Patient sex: M
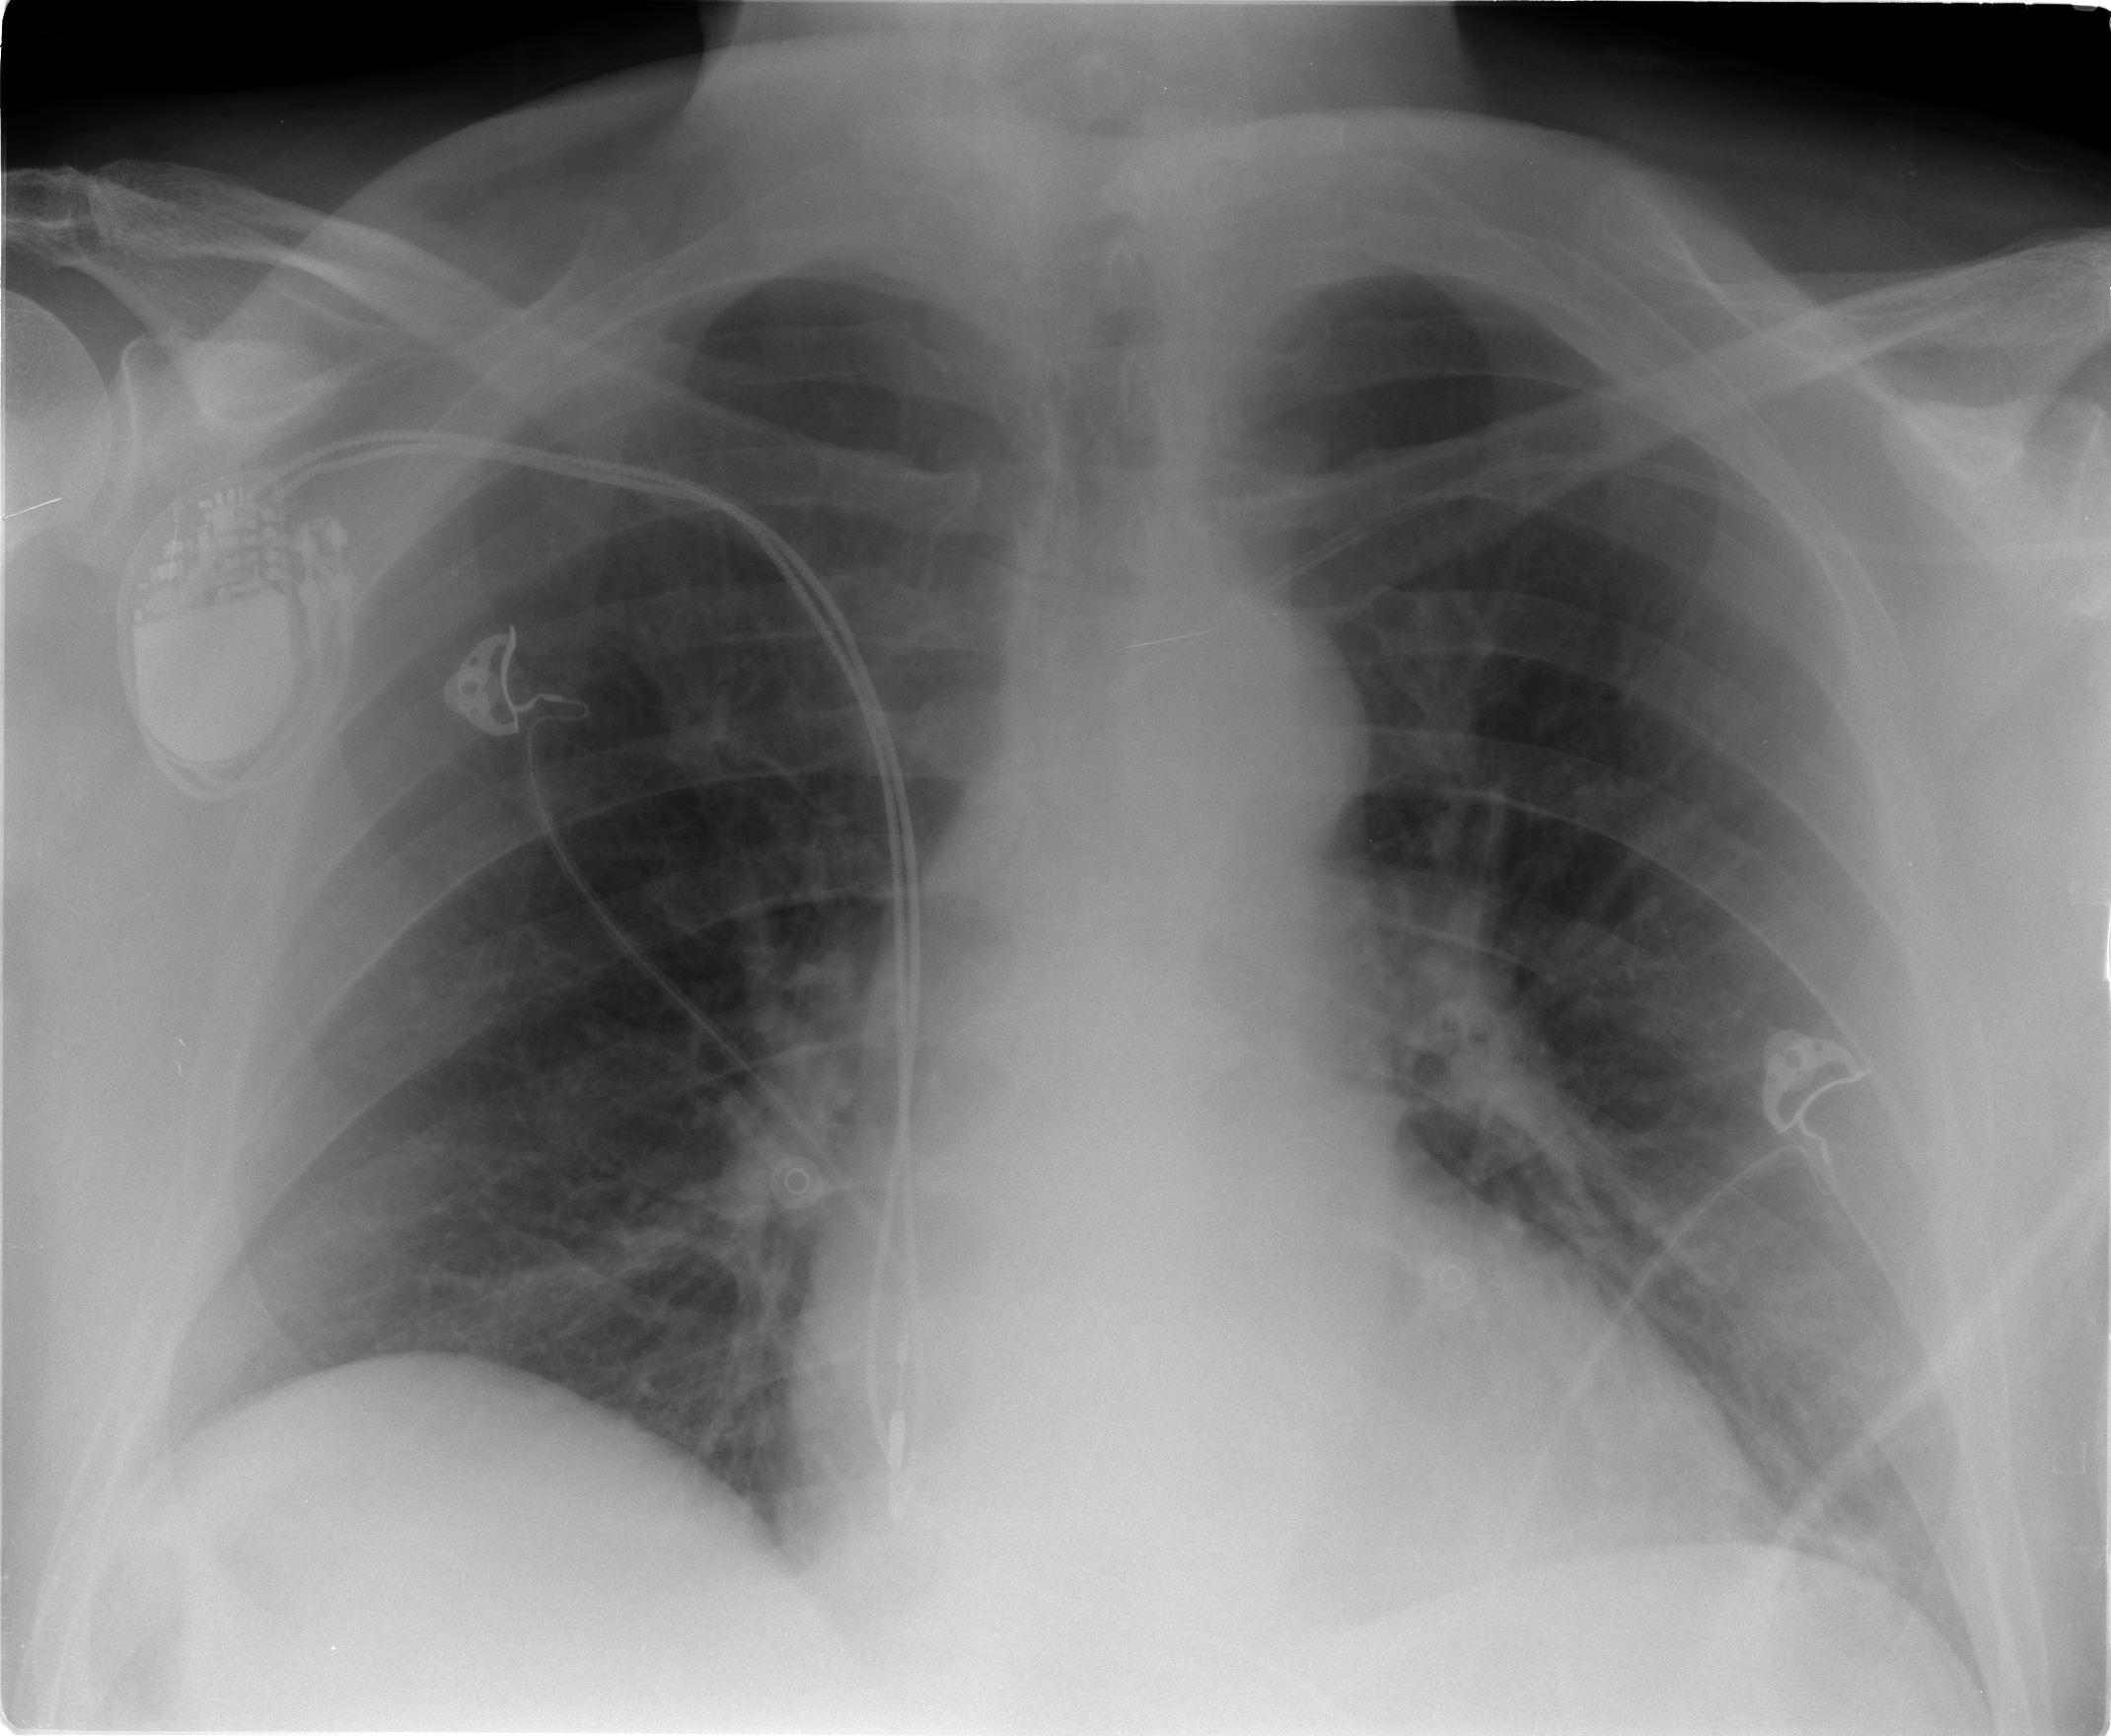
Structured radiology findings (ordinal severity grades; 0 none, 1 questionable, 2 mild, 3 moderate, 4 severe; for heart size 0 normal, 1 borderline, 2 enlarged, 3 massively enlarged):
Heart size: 0
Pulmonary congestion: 0
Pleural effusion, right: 0
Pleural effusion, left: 0
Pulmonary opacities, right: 0
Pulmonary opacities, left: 0
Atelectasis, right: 0
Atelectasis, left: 1